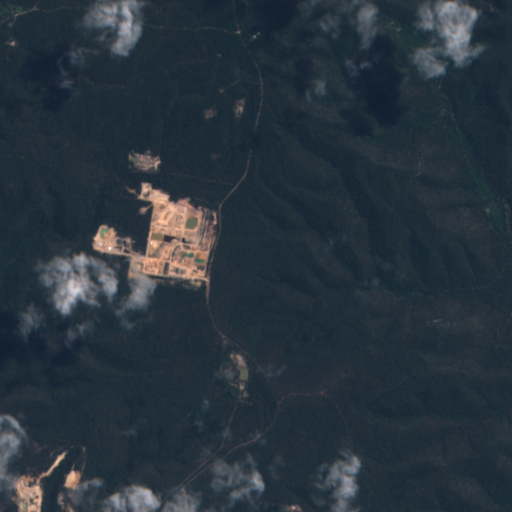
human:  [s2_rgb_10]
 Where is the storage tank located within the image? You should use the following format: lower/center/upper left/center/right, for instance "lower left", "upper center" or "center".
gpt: The storage tank is located in the upper center of the image.
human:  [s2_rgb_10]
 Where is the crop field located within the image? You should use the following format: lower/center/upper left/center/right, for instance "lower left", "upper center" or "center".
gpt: There is no crop field in the image.